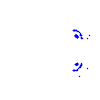
Particle: kaon